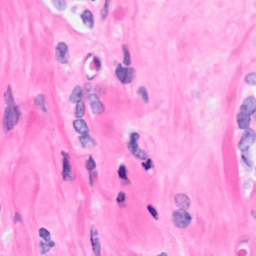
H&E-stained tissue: Breast